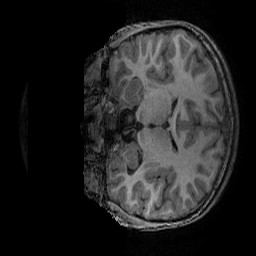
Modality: T1w
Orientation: coronal
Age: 12
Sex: male
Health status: ill
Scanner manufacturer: ge
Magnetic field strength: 3 T
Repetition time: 0.007664 s
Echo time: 0.00342 s